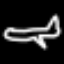
Label: airplane